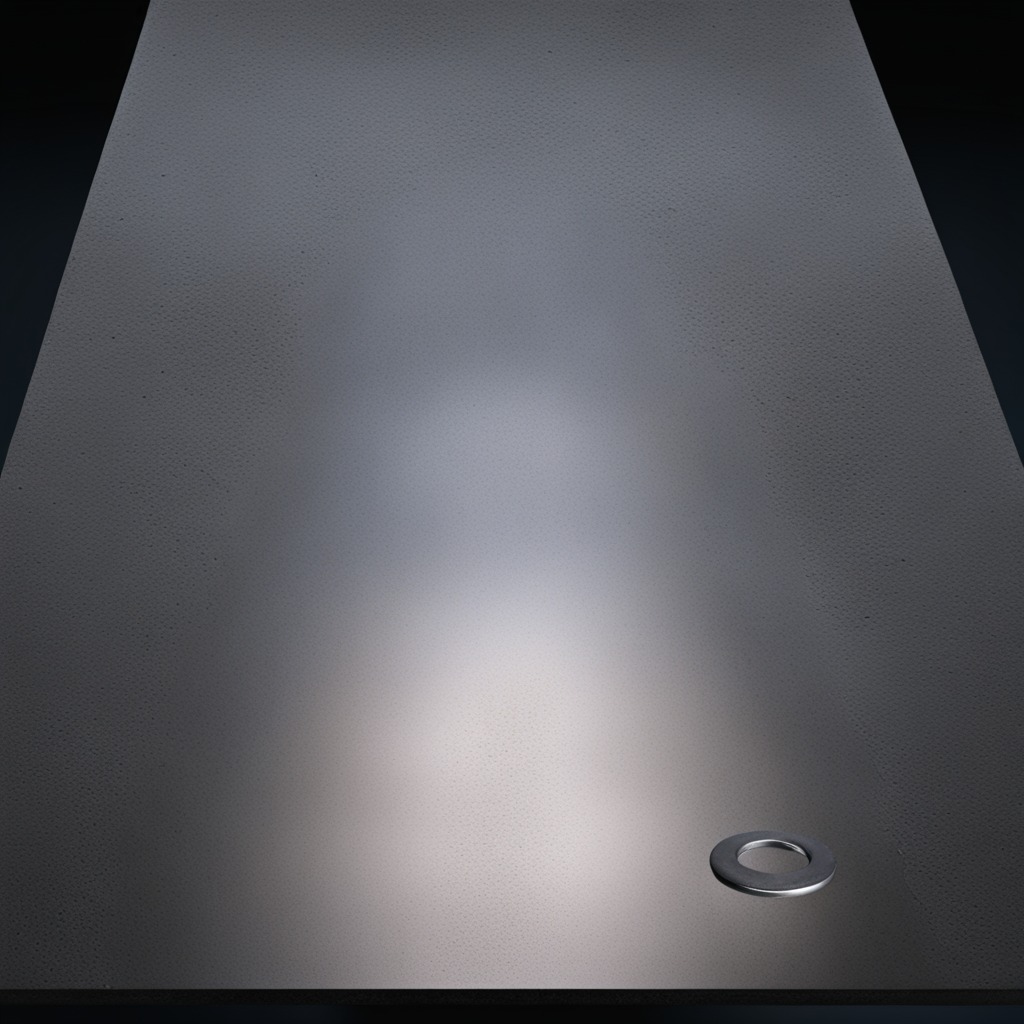
A flat metal washer lying on the clean granite table inside a workshop at night